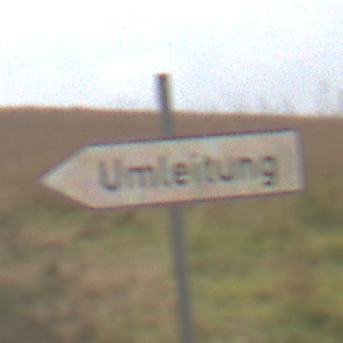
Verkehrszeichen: UmleitungswegweiserLinksweisend
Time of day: MorningAfternoon
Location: Outdoor (Nature)
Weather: Overcast
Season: NotSpecified
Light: Natural